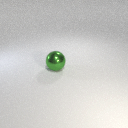
large green metal sphere